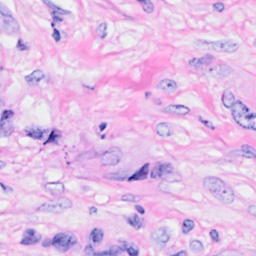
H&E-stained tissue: Breast